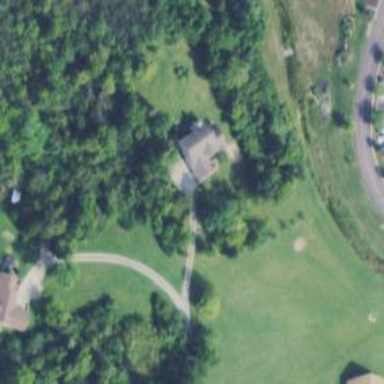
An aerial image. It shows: Driveway.